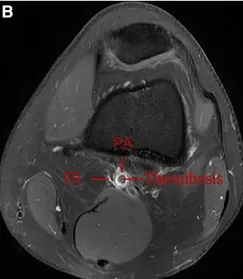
Preoperative enhanced MRI T1W imaging of left knee joint.
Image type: radiology (mri)